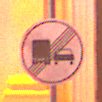
Verkehrszeichen: EndeUeberholverbotKraftfahrzeuge
Umgebung: Outdoor, Urban
Tageszeit: Night
Wetter: Overcast
Licht: Artificial
Jahreszeit: Winter
Kontrast: MediumContrast